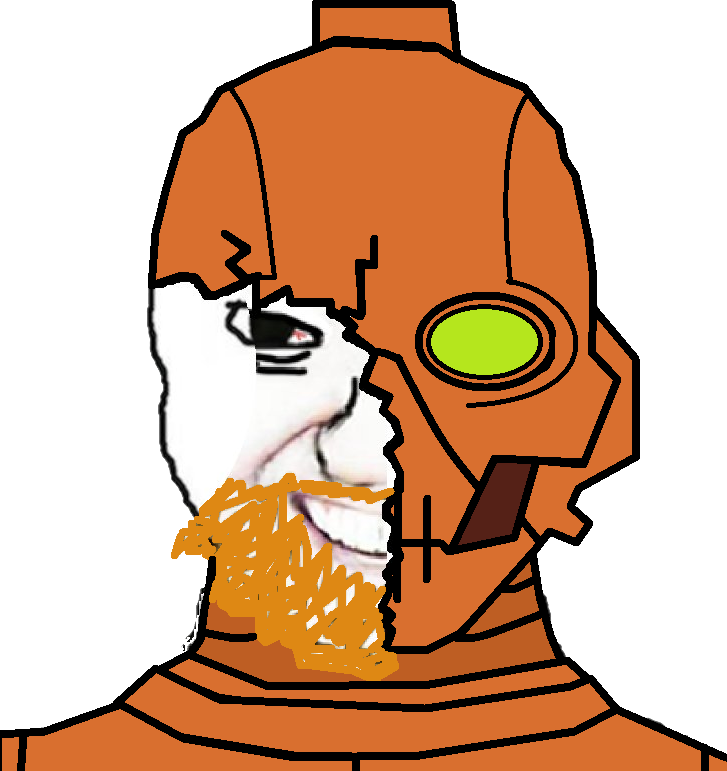
Label: 5_Coomer